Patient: sex M, age 48
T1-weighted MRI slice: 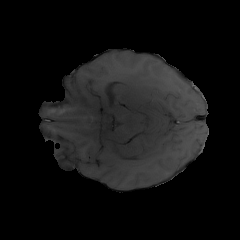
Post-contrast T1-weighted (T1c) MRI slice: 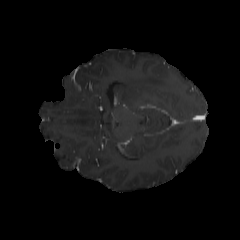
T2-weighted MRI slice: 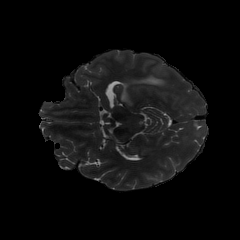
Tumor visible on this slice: yes
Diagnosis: Glioblastoma, IDH-wildtype
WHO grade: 4